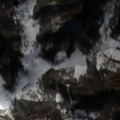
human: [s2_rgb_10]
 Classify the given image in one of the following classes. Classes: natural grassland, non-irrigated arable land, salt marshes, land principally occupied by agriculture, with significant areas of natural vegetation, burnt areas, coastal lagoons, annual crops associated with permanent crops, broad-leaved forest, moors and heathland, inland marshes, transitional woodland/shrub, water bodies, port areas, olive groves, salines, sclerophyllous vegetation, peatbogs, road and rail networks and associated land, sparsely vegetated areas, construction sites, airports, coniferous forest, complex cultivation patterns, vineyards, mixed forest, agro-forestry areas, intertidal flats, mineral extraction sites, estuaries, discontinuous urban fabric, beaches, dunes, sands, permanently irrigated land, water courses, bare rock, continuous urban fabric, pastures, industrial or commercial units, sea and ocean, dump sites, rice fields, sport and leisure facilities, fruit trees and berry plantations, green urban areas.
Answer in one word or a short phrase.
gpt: pastures, complex cultivation patterns, broad-leaved forest, natural grassland